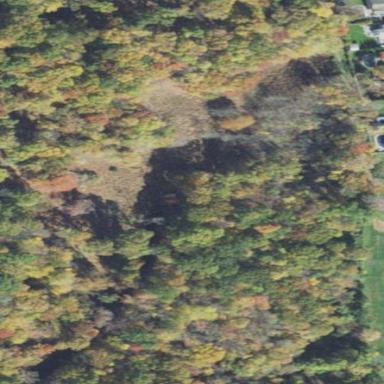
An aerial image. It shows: Existing preserved open space in the woodland.